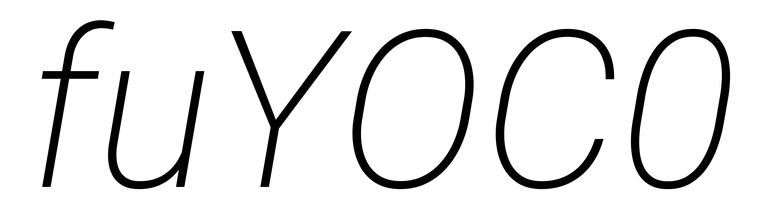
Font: Roboto-Italic_ExtraLight_Italic